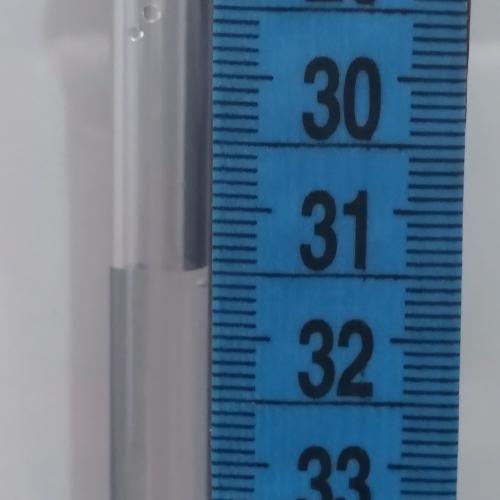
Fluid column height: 31.5 cm